Question: I have defined a Mule flow like the below and enabled event tracking within it
'''
<flow name="DownloadFTPFileIntoLocalFlow" processingStrategy="synchronous" tracking:enable-default-events="true">
<sftp:inbound-endpoint connector-ref="InputSFTP" host="${source.host}" port="22" path="${source.path}" user="${source.username}"
password="${source.password}" responseTimeout="90000" pollingFrequency="${source.pollingfrequency}" sizeCheckWaitTime="1000" doc:name="InputSFTP" autoDelete="true">
<file:filename-regex-filter pattern="[Z].*\.csv" caseSensitive="false" />
</sftp:inbound-endpoint>
<byte-array-to-object-transformer doc:name="Byte Array to Object"/>
<flow-ref name="ProcessCSVFlow" doc:name="ProcessCSVFlow"/>
<sftp:outbound-endpoint exchange-pattern="one-way" connector-ref="InputSFTP" outputPattern="#[message.inboundProperties.originalFilename]" host="${source.host}" port="22"
path="${source.processed.path}" user="${source.username}" password="${source.password}" responseTimeout="10000" duplicateHandling="addSeqNo" doc:name="MoveToProcessedFolder"/>
<exception-strategy ref="Default_Exception_Strategy" doc:name="Reference Exception Strategy"/>
</flow>
'''
I would expect that when I enable Cloudhub insight I begin to see Flow names as and when messages pass through this flow, but what I see is the below, if you notice carefully it is actually picking up the , the last message processor from the flow :)

Any ideas why it be like this. I am using Mule version 3.5.2.
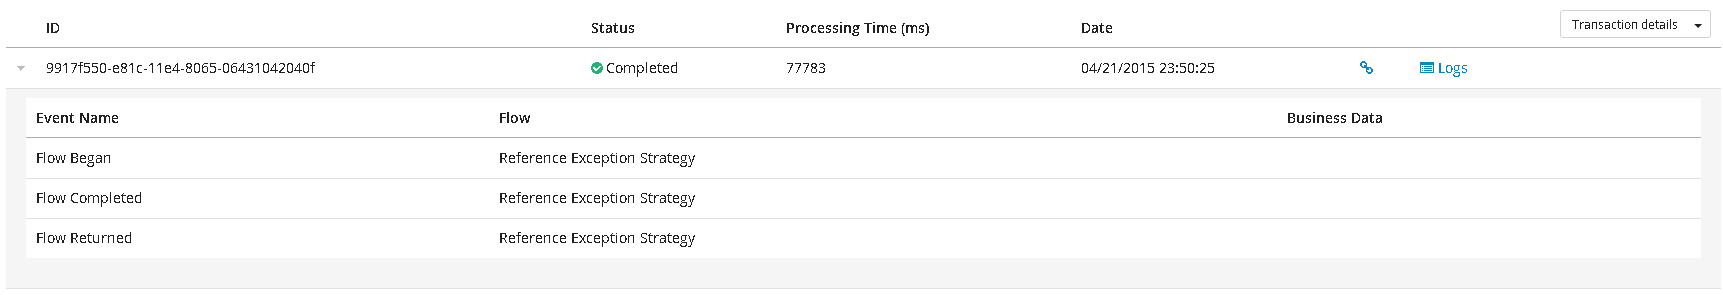
Answer: Change
'''
<exception-strategy ref="Default_Exception_Strategy" doc:name="Reference Exception Strategy"/>
'''
to
'''
<exception-strategy ref="Default_Exception_Strategy"/>
'''
We need to remove the doc name, this is a work around as it seems to be a issue in Mule implementation